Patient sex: F
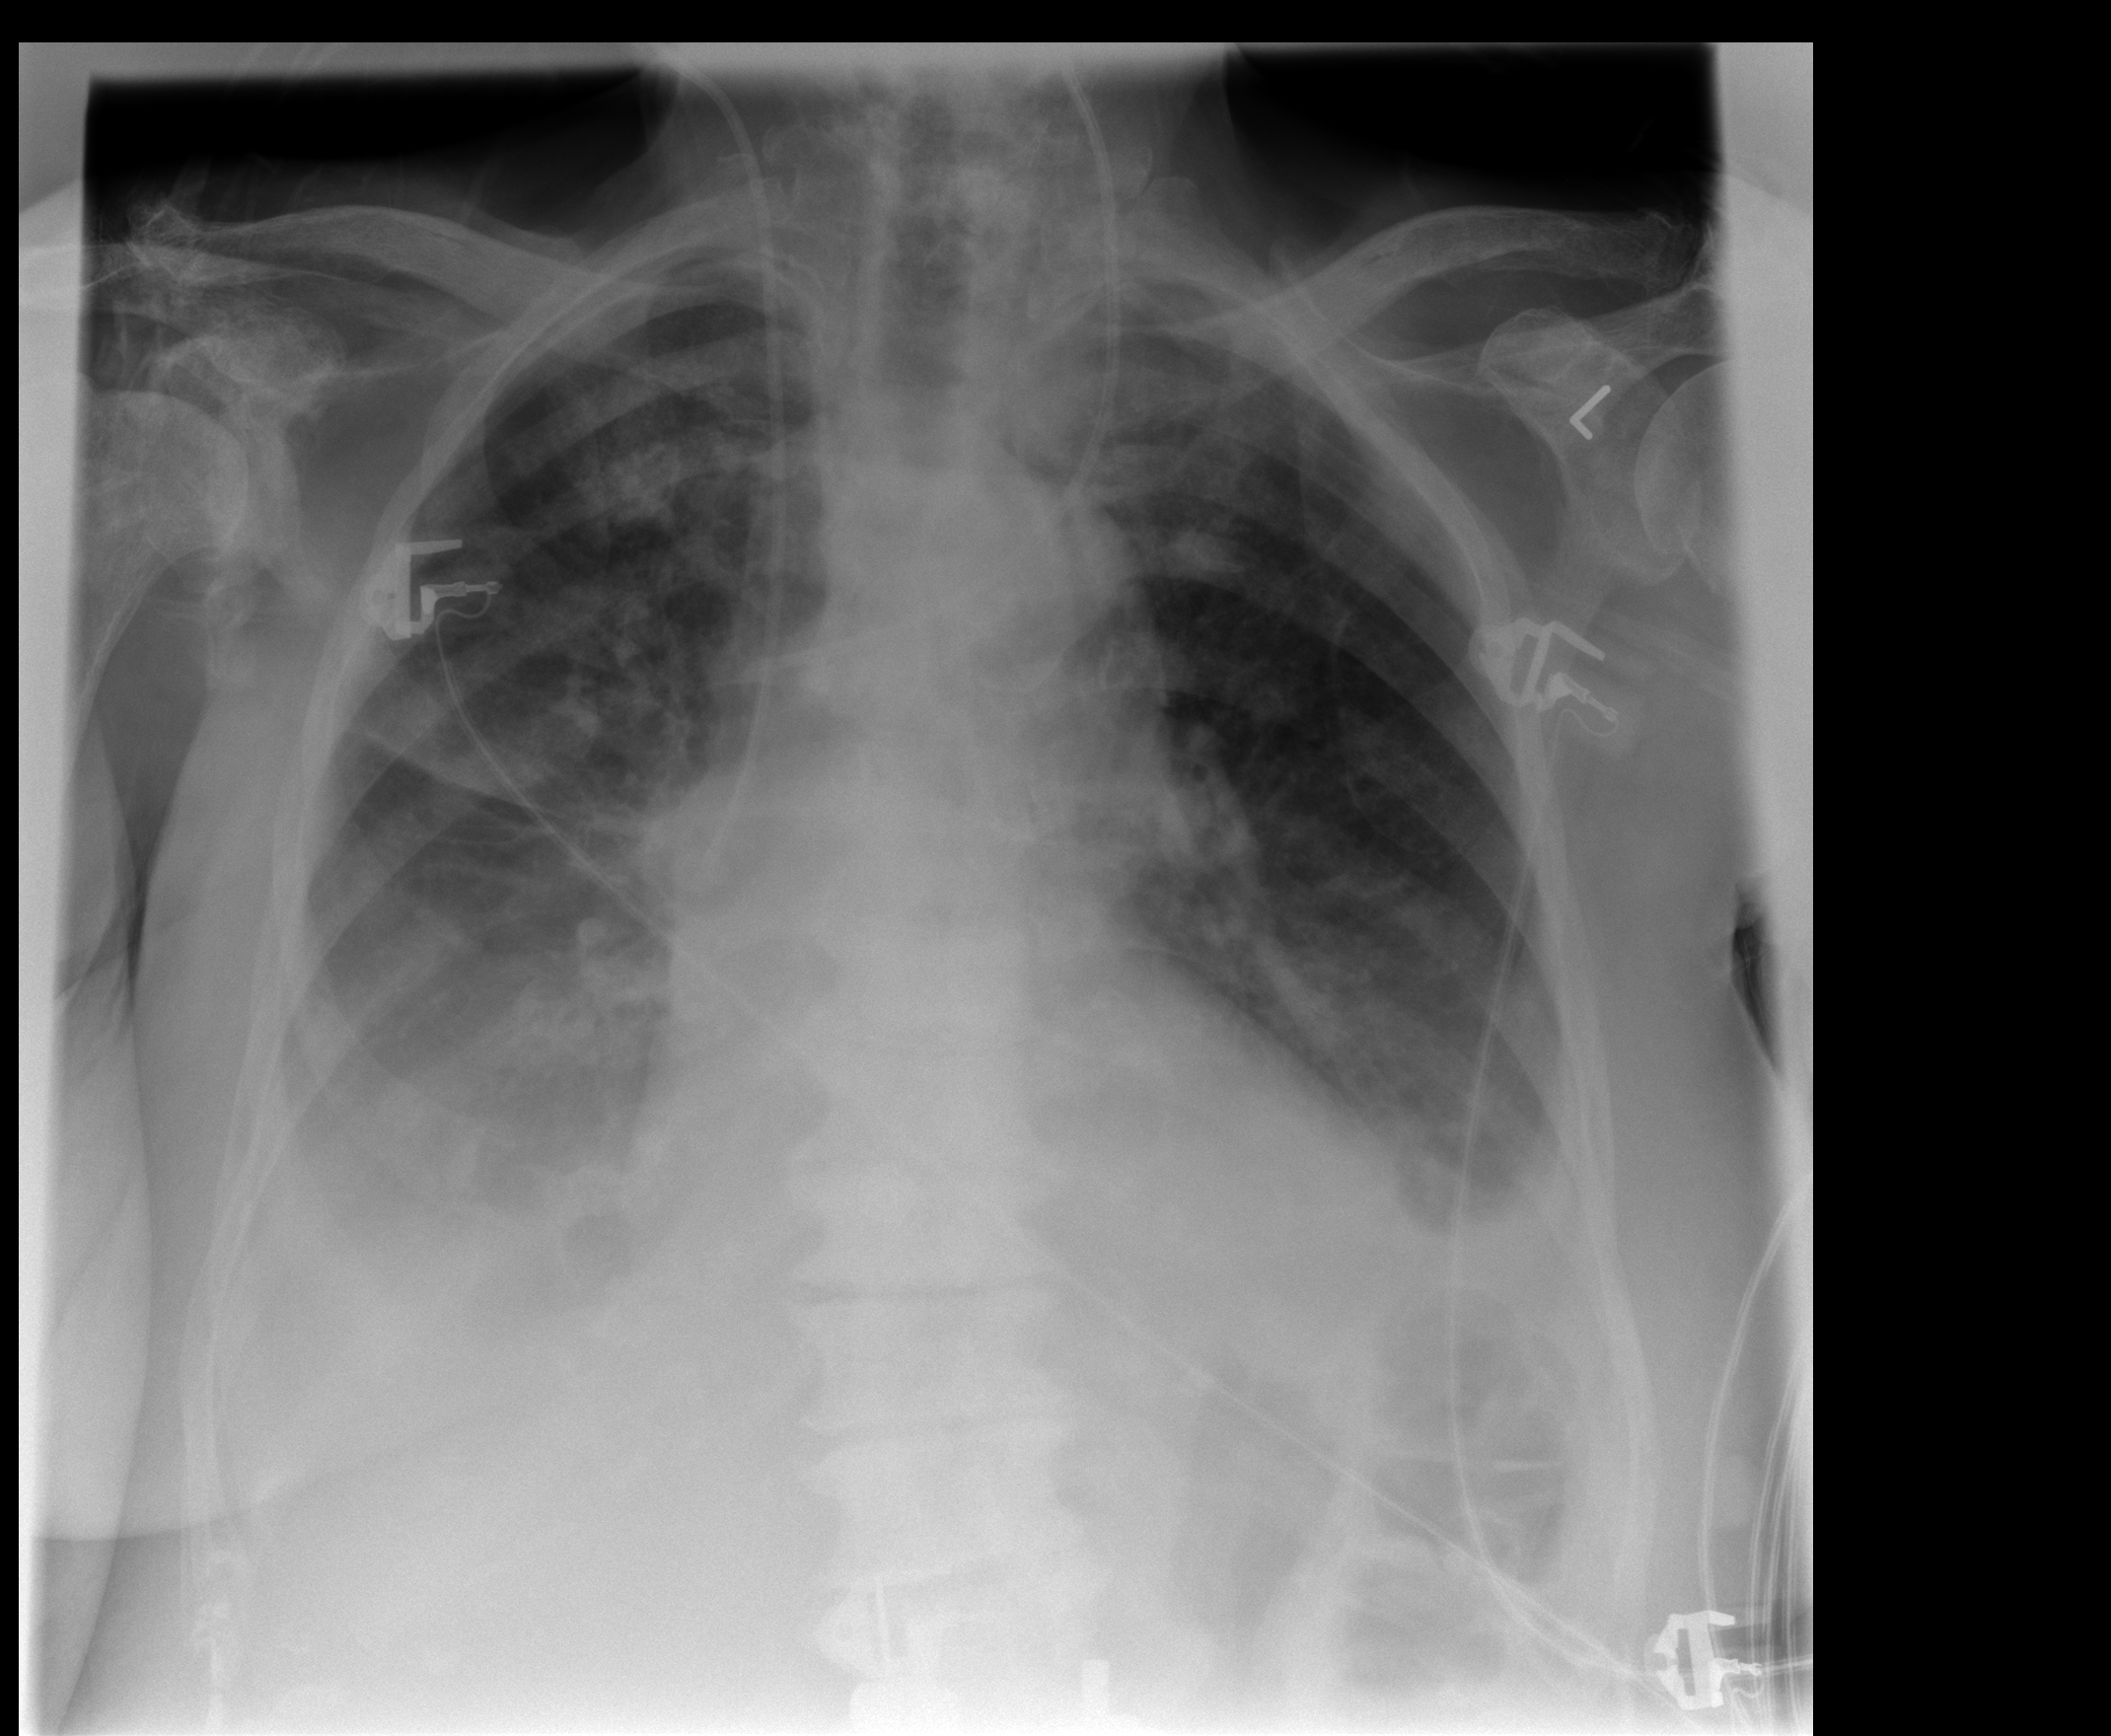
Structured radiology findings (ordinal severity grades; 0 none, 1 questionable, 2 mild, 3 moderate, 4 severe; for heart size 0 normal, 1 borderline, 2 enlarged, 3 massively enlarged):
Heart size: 2
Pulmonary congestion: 2
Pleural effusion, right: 3
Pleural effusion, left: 2
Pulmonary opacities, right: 1
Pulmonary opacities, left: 1
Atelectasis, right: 2
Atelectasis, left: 2